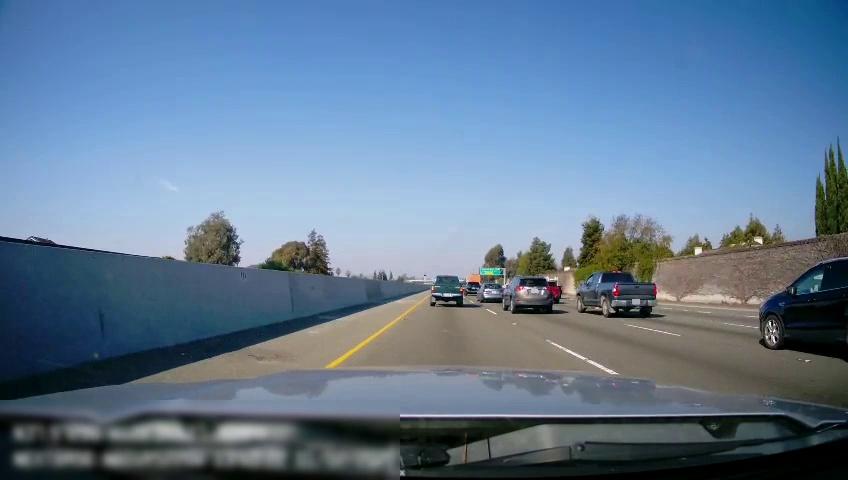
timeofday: Day
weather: Sunny
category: Drivable Space
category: Vehicles | Truck
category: Vehicles | Truck
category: Vehicles | SUV
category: Vehicles | Truck
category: Vehicles | SUV
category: Vehicles | SUV
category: Vehicles | Car
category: Vehicles | SUV
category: Lanes | Alternate Lane
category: Lanes | Alternate Lane
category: Lanes | Alternate Lane
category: Lanes | Alternate Lane
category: Lanes | Current Lane
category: Lanes | Current Lane
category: Traffic | Signs